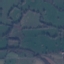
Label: Pasture